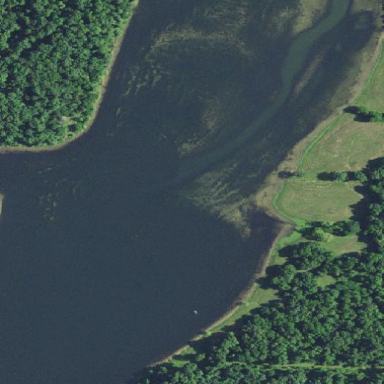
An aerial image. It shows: Reservoir area.